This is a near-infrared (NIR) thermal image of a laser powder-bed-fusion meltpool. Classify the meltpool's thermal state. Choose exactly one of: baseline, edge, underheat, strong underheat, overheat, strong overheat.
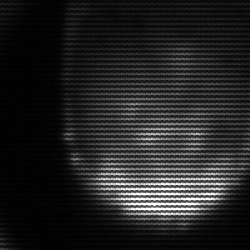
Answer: edge